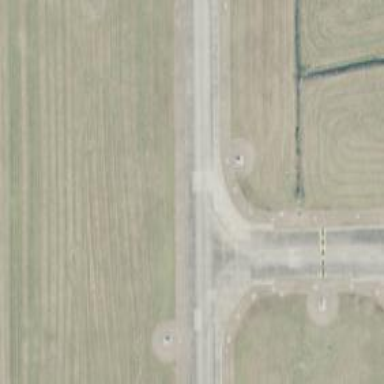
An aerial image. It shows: View of taxiway at the airport.